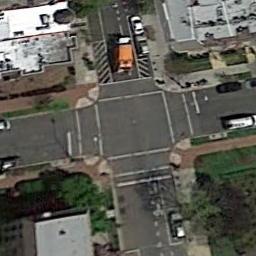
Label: intersection